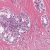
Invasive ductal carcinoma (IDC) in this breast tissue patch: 1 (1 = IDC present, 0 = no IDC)